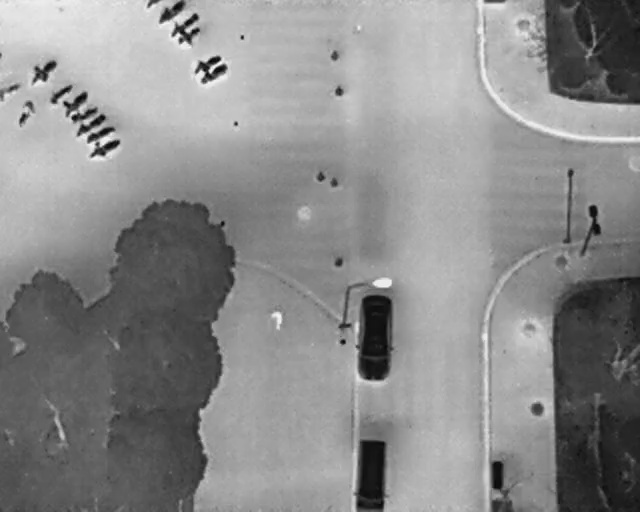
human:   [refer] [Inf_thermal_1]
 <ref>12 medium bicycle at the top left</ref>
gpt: <box>[[28, 4, 31, 9, 148], [27, 1, 29, 7, 148], [25, 0, 28, 4, 2], [1, 20, 6, 23, 16], [0, 15, 3, 19, 2], [4, 10, 8, 17, 141], [8, 15, 10, 21, 141], [9, 16, 12, 23, 133], [12, 18, 14, 25, 156], [13, 20, 15, 28, 146], [14, 22, 16, 29, 157], [14, 25, 17, 32, 157]]</box>

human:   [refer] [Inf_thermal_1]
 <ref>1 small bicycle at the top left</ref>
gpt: <box>[[22, 0, 24, 2, 2]]</box>

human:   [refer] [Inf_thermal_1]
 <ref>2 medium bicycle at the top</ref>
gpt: <box>[[32, 10, 34, 17, 152], [31, 9, 33, 15, 152]]</box>